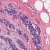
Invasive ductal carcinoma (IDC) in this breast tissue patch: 1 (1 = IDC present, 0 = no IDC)